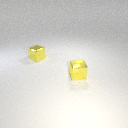
small yellow metal cube to the left of small yellow metal cube